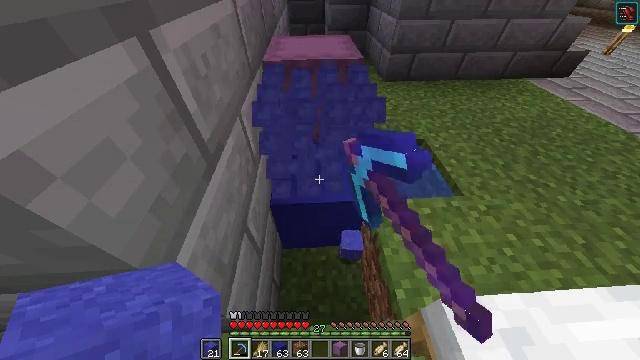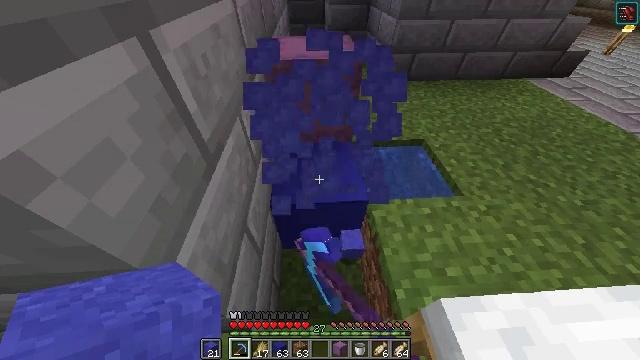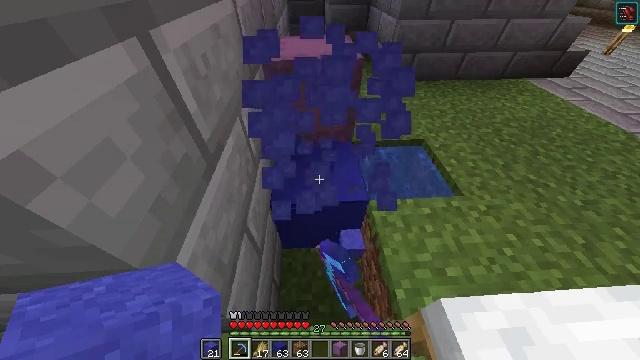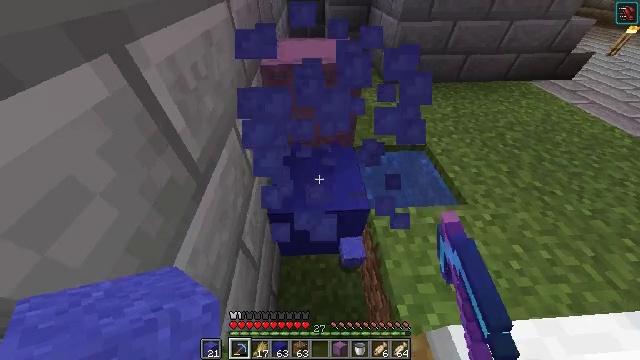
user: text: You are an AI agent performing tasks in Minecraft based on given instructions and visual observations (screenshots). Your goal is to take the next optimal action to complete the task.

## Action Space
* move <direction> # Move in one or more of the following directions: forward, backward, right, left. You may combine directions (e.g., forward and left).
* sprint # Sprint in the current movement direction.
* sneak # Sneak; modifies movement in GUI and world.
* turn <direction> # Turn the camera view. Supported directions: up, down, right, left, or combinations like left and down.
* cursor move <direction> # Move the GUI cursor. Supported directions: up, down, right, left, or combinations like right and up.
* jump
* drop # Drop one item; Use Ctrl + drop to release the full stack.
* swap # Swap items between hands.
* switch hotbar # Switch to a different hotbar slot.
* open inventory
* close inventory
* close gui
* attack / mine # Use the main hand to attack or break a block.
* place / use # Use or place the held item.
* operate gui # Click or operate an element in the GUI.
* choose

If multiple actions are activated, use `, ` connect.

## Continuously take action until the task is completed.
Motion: motion action
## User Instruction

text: Dig up the blue concrete powder.
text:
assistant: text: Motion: attack / mine
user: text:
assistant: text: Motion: attack / mine
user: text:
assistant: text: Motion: move forward, attack / mine
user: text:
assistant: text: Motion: no_op